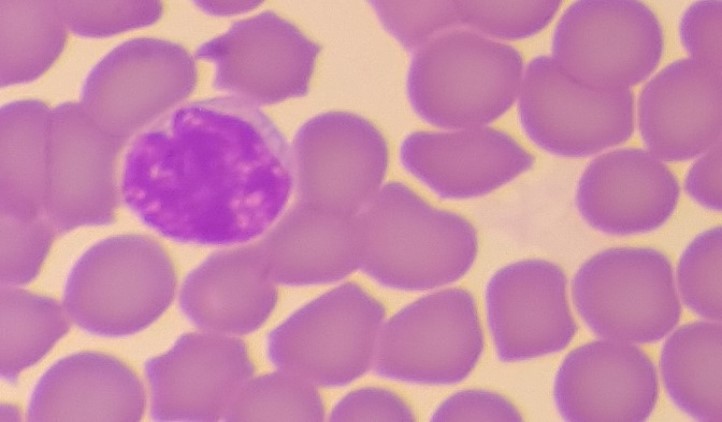
White blood cell type: Lymphocyte